Question: I have a problem with Flash, so that Flash Builder shows an error icon on my project (and I can't run my project) but there's no error I'm sure -> I's working on this project and there's not any error in it AND flash builder doesn't show any error on any file. Any helps? How can I resolve this problem?
Note: I'm using Flex SDK 4.6 and BlazeDS...

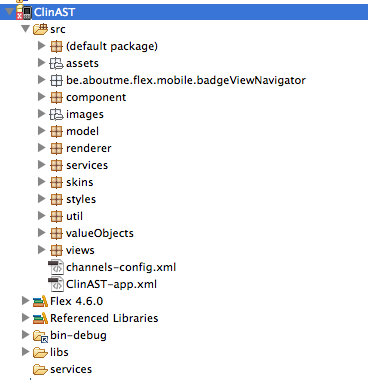
Answer: Sometimes when odd things like this happen, you can fix them by cleaning the project or the workspace.
You can clean the project by selecting "Clean" from the project menu in Flash Builder.
To clean the work space, you want to first shut down Flash Builder. Then relaunch Flash Builder using the '-clean' command line argument.
Per the comments on the original question, your solution was the latter.